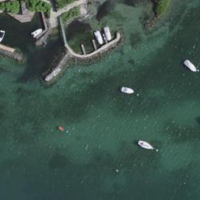
EUNIS habitat code: 14
Species observed at this site:
Phalacrocorax carbo
Anas platyrhynchos
Motacilla cinerea